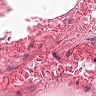
Metastatic tissue present: no